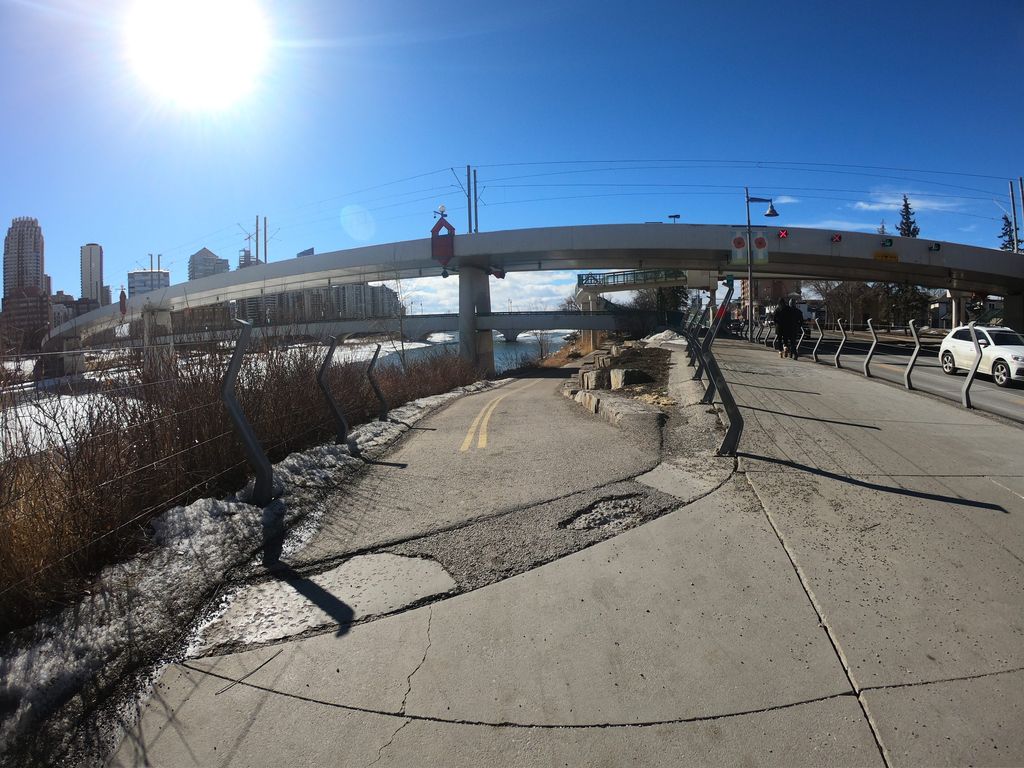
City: calgary